Field crop: maize
Growth stage: 2
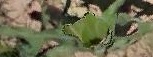
Species: maize